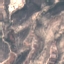
Label: HerbaceousVegetation